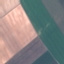
Label: AnnualCrop